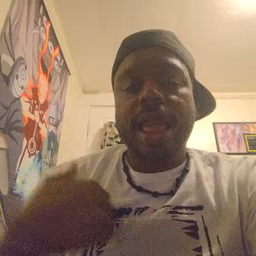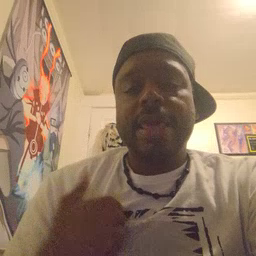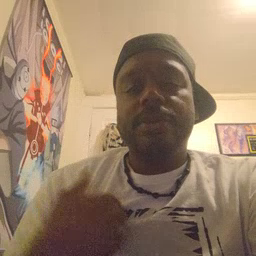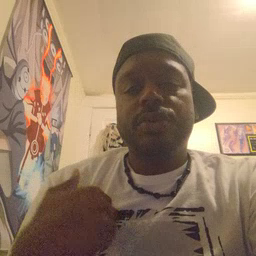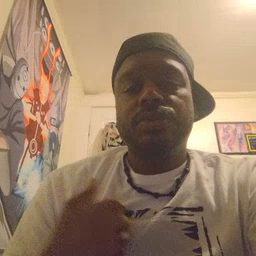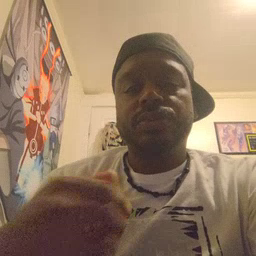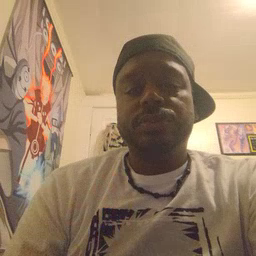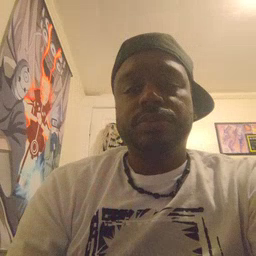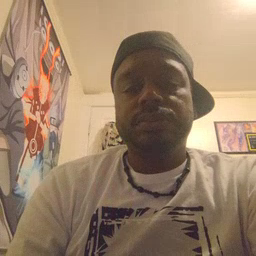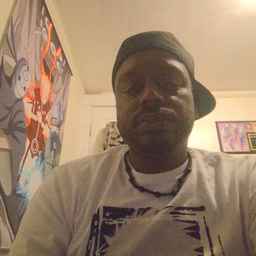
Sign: animal